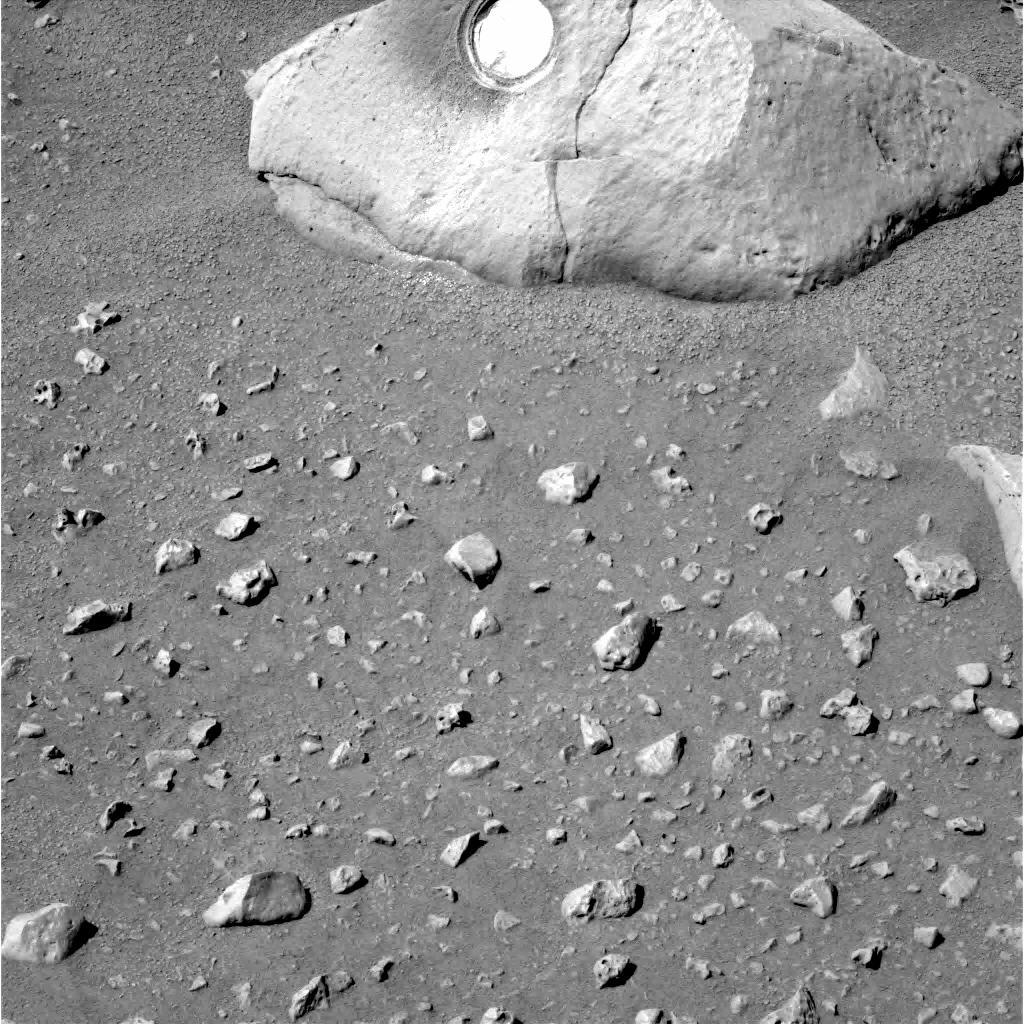
Terrain classes present: Gravel / Sand / Soil, Rock, Shadow